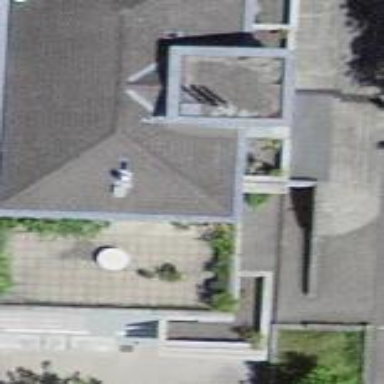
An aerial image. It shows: Part of building.